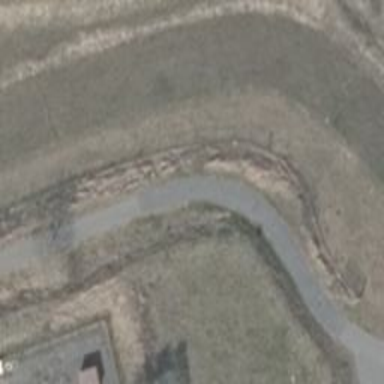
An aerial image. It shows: Asphalt path for bicycles.